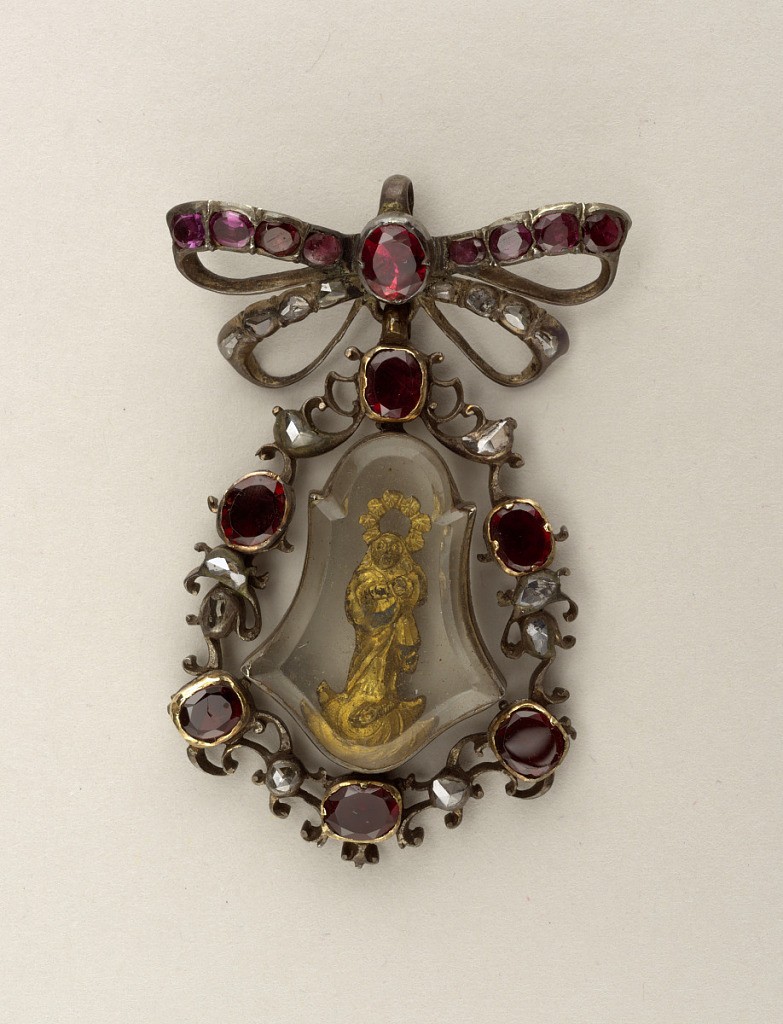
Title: Pendant with Madonna
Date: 19th century
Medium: Silver, gold, diamonds, garnets, glass
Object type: Pendant
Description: Bell-shaped pendant, surrounded by wreath of garnets and small rose diamonds, attached to bow-tie pin, again studded with garnets and diamonds. Pendant of thick glass contains an image in gold of Madonna and Child.